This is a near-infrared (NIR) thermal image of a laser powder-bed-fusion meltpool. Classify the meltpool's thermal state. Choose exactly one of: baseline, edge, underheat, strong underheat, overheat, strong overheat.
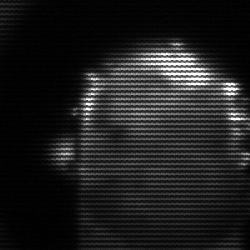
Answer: baseline